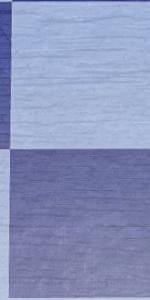
Label: Empty